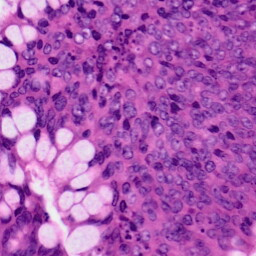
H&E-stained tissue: Colon